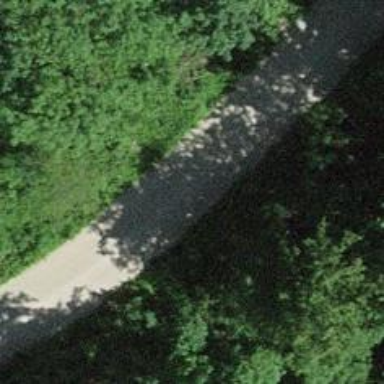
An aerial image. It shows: Dirt path with grade 3 track type.